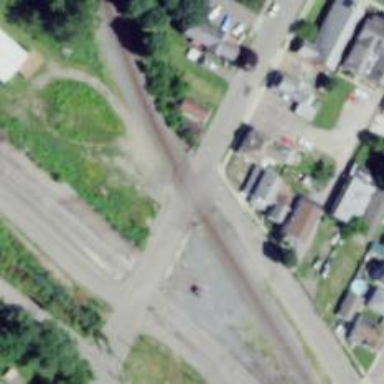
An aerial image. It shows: Railway level crossing.